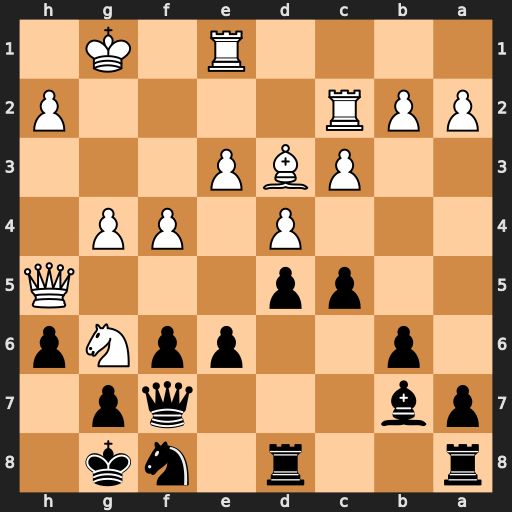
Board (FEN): r2r1nk1/pb3qp1/1p2ppNp/2pp3Q/3P1PP1/2PBP3/PPR4P/4R1K1
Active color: b
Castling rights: -
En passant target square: -
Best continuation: c4 Ne7+ Qxe7